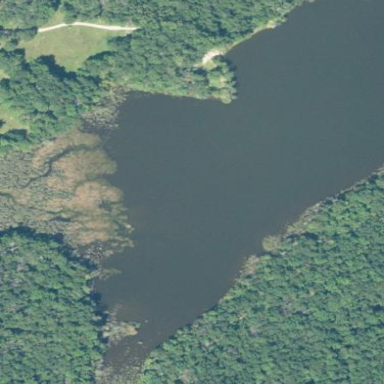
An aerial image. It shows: Lake with natural water.